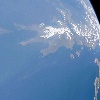
Label: water